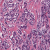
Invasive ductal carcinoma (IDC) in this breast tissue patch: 1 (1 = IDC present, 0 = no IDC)